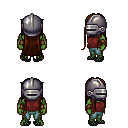
a pixel art fantasy rpg character, male body template, orc, green skin, maroon sleeveless shirt, teal pants, brown extra-long hairstyle, metal helm, cloth bracers, ghillies, four views (front, back, left, right), 2x2 character sprite sheet, small pixel art, hard edges, no anti-aliasing